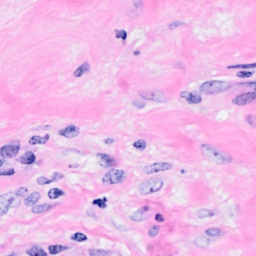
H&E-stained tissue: Breast